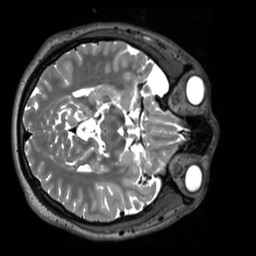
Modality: T2w
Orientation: axial
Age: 21
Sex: male
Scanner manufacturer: siemens
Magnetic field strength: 3 T
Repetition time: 3.2 s
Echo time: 0.412 s